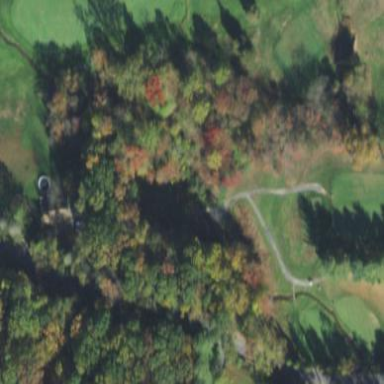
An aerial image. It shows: Area of rough grass used for golf.